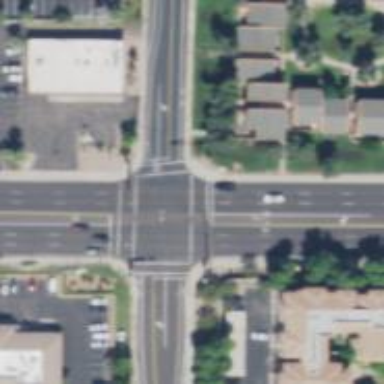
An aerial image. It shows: Solid stop line on the road marking.